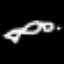
Label: frog